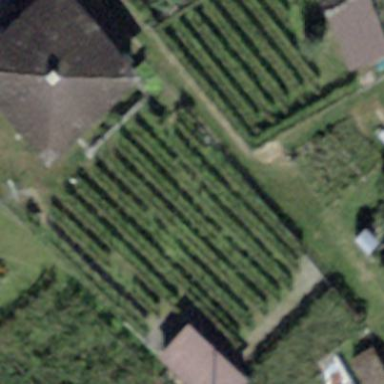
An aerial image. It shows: Vineyard with grape crops.